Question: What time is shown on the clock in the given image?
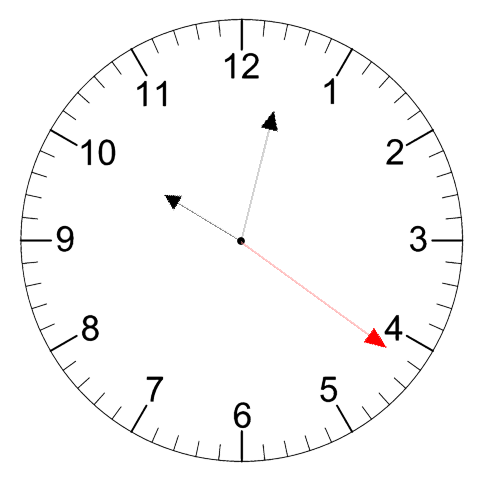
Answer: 10:02:21